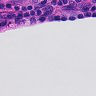
Metastatic tissue present: yes